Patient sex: M
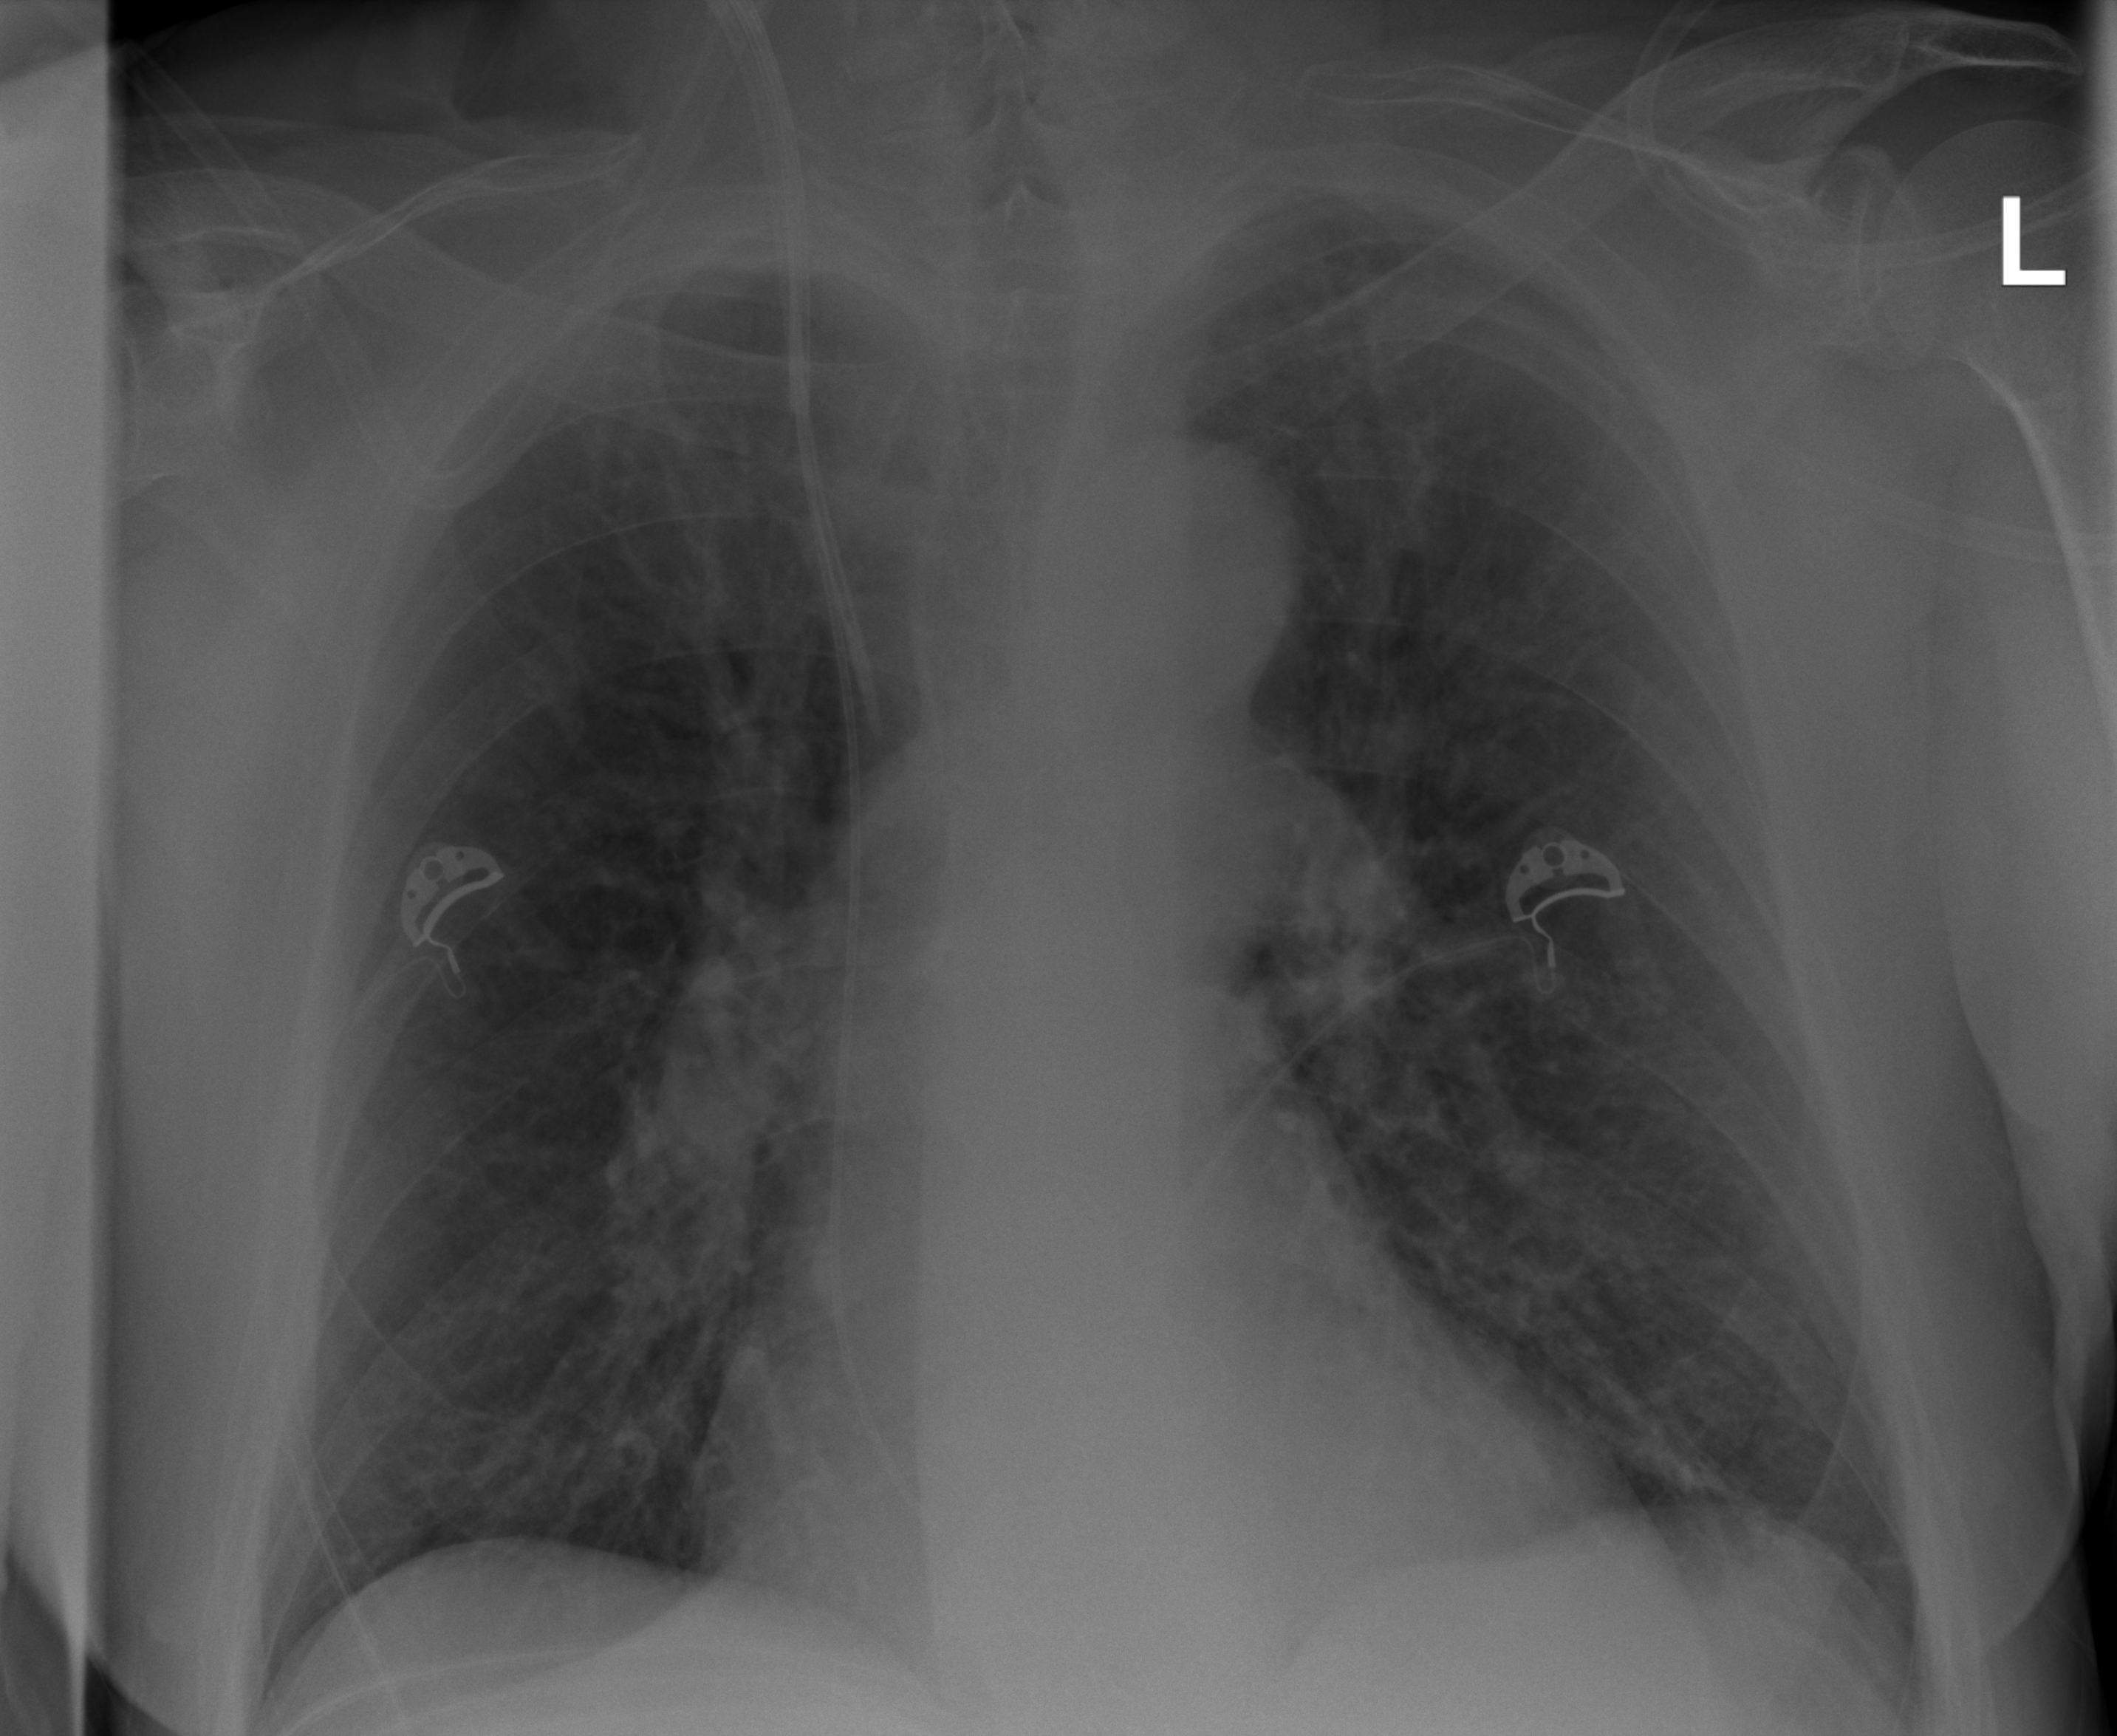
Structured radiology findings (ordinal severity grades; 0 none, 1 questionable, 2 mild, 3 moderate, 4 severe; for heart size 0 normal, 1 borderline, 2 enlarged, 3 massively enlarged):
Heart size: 1
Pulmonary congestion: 2
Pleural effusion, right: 0
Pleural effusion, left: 0
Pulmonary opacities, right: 2
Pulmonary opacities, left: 2
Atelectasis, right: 2
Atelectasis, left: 2